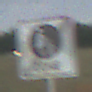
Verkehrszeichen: EndeFussgaengerzone
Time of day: Night
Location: Outdoor (Nature)
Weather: Overcast
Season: NotSpecified
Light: Artificial